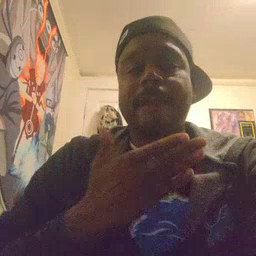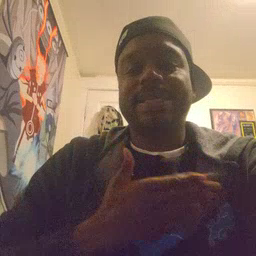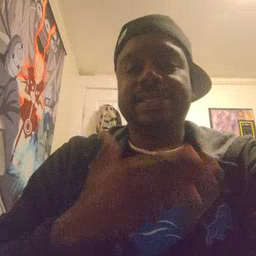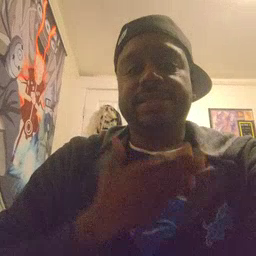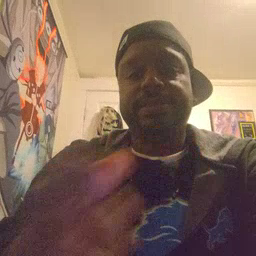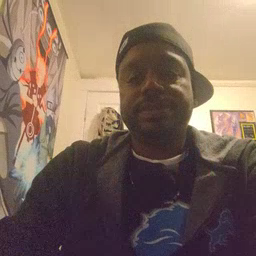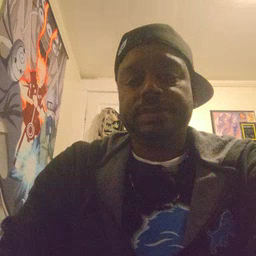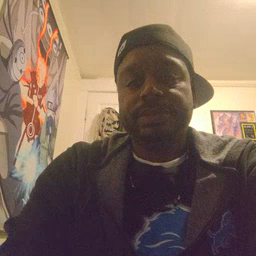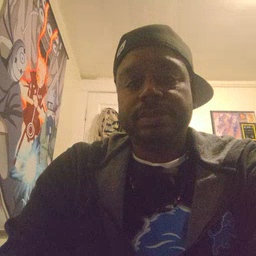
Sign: happy